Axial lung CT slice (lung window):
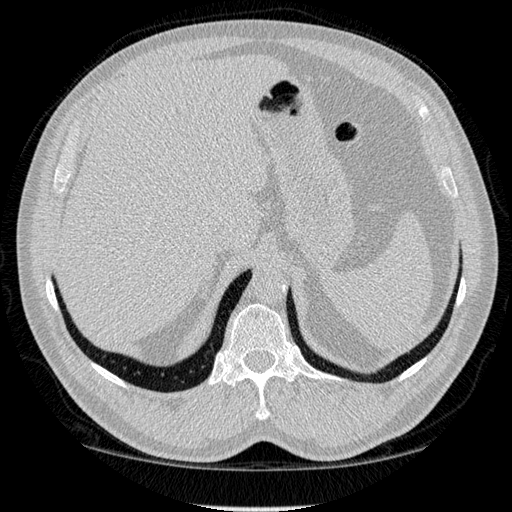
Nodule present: no